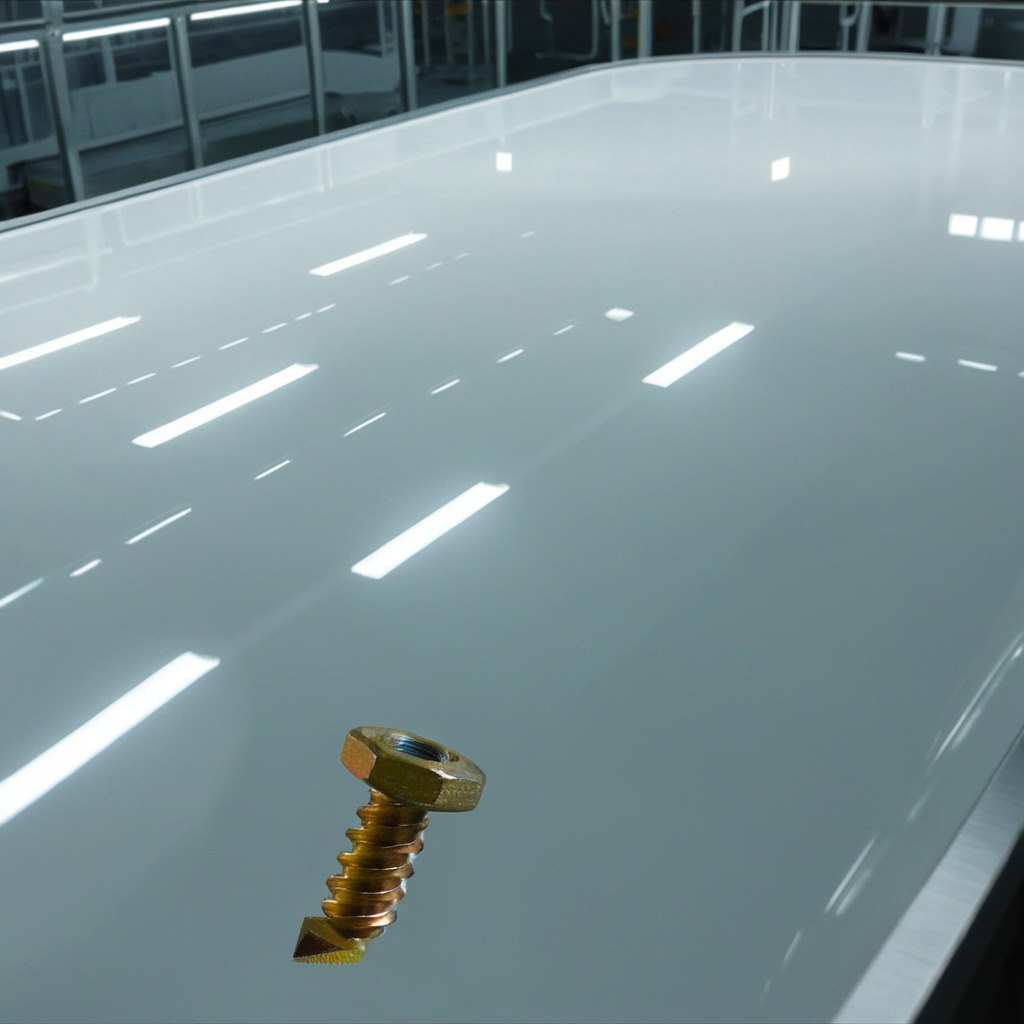
A metal screw is lying on a high-gloss table in a ship maintenance bay industrial lighting.